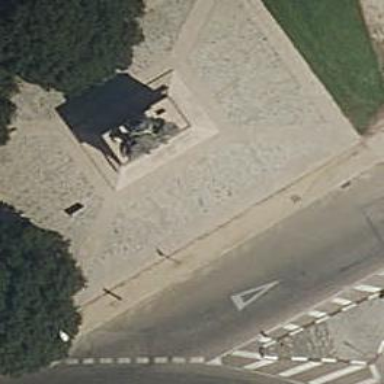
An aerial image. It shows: Historic memorial featuring statue.